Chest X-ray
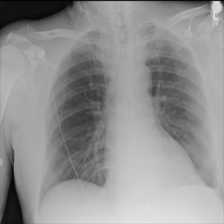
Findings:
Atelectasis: negative
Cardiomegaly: negative
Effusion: negative
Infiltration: negative
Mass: negative
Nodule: negative
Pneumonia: negative
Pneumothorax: negative
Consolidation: negative
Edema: negative
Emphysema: negative
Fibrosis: negative
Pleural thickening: negative
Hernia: negative